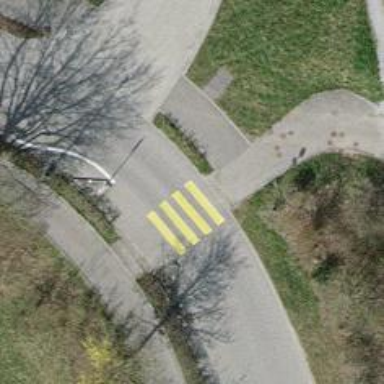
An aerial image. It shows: Marked road crossing with visible markings.